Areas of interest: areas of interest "Great Sage Manor"
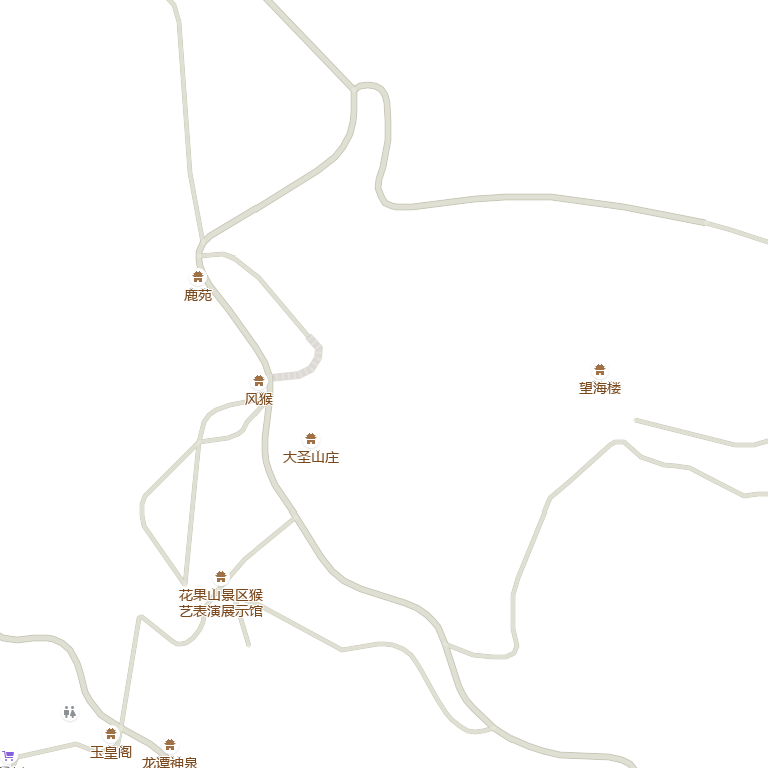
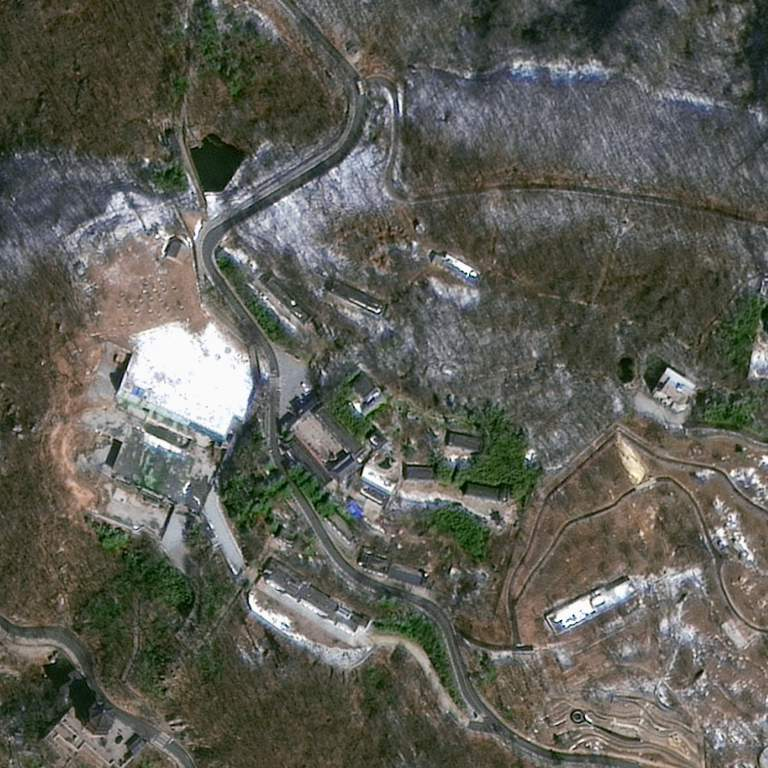